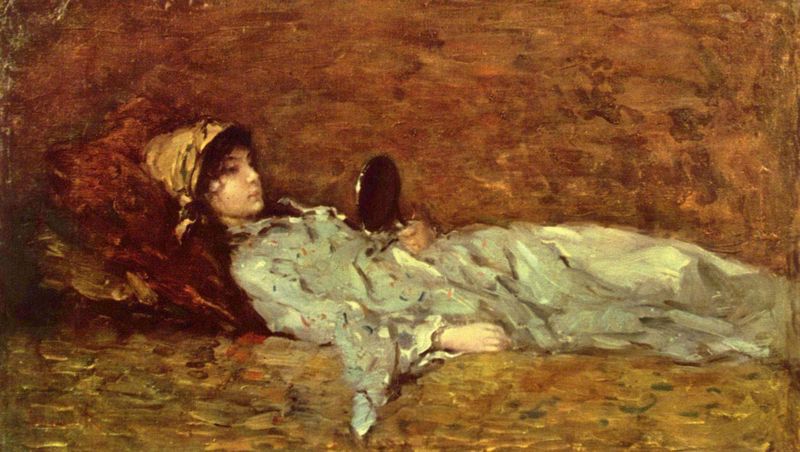
Titel: Mädchen im Spiegel
Künstler: Nicolae Grigorescu
Standort: Bukarest
Institution: Sammlung A. Pamula
Schlagwörter: blau, dunkel, gemälde, hand, kopf, schatten, weiß, gelb, grün, impressionismus, mädchen, ocker, see, braun, bunt, degas, finger, frau, glas, grau, haar, hell, hintergrund, hut, kleid, licht, mund, nase, orange, renoir, schwarz, blick, dame, gras, rot, tuch, wiese, beige, expressionismus, haube, malerei, jung, kappe, mütze, wand, arm, arme, augen, blass, gesicht, halten, knoten, kragen, samt, silber, spitze, ärmel, bild, bildnis, hände, portrait, porträt, spiegel, öl, erde, feld, auge, haare, stoff, kinn, lippen, locke, locken, poträt, rosa, schön, erdig, ruhe, sofa, liegen, spiegelbild, heu, warm, kissen, polster, kopftuch, impressionistisch, glanz, bett, glänzen, metall, verträumt, wange, liegend, gedanken, braune haare, denken, untergrund, geld, draußen, schönheit, anschauen, braue, betrachten, versunken, handspiegel, imprssionismus, müde, bleich, weich, ansehen, kranke, gucken, getupft, gel, erhöht, fras, lige, kissten, soffa, meditieren, spielgel, das bin ich, wer bin ich, a, impessionistisch, naugen, spiegel#, schönheitz